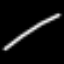
Label: line